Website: crate-barrel
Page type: billing-address
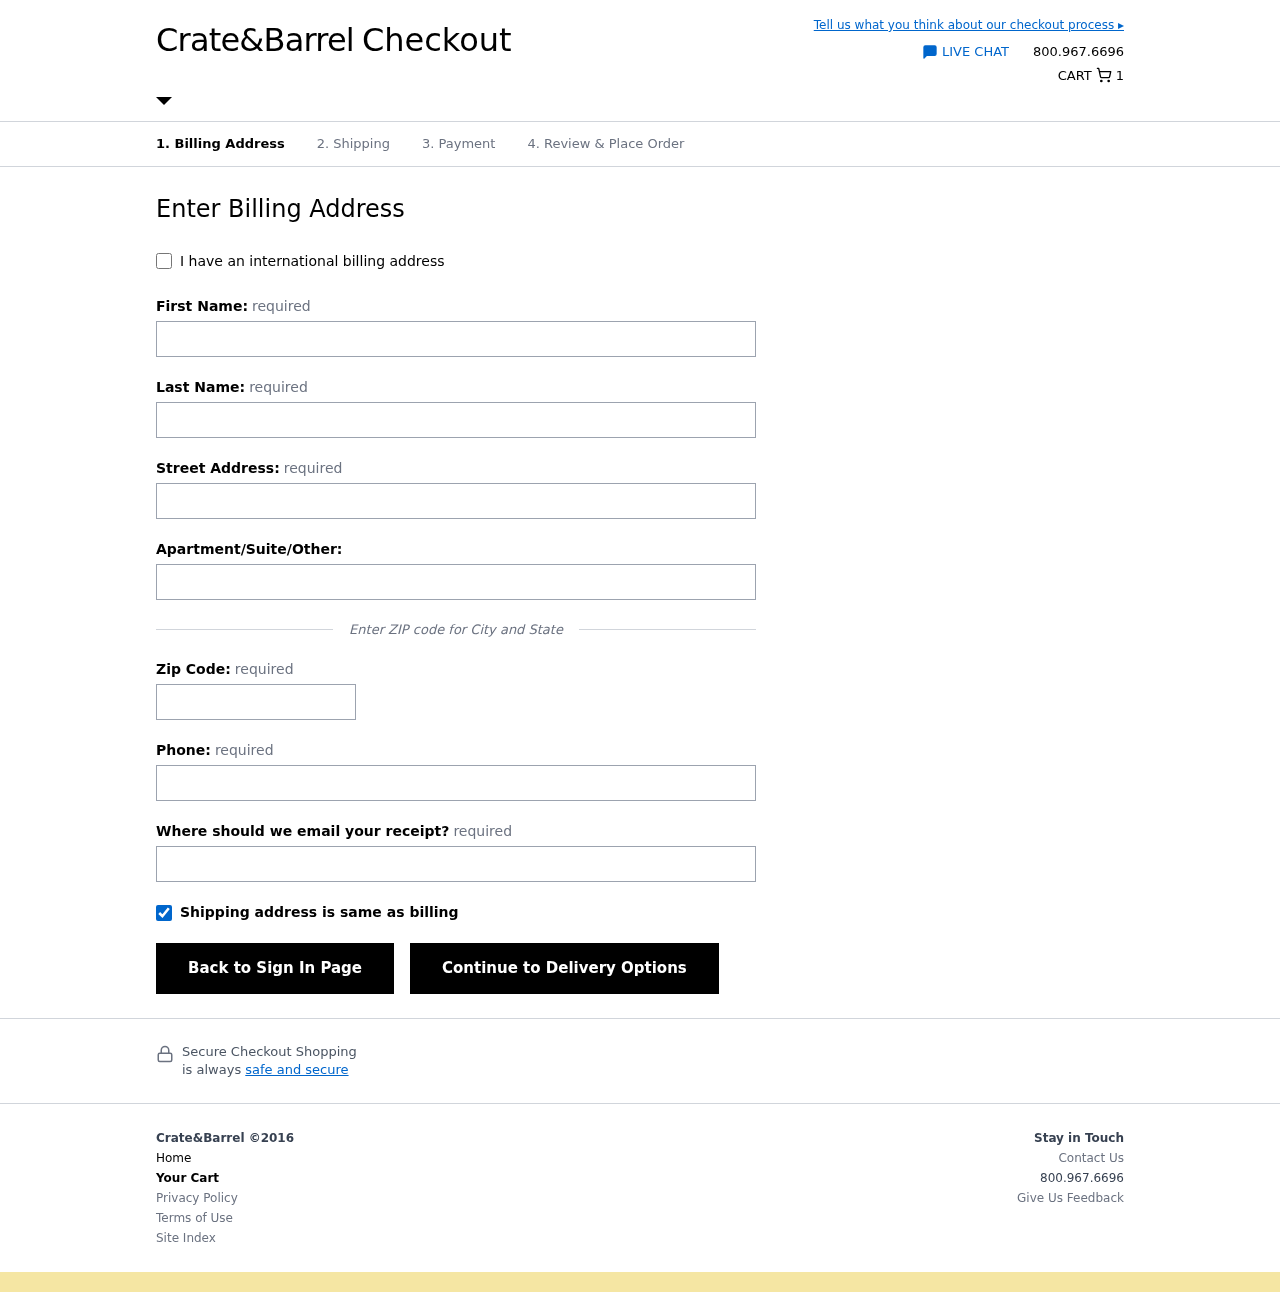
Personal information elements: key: PII_EMAIL
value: marnold@gmail.com
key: PII_FIRSTNAME
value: Marc
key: PII_LASTNAME
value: Arnold
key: PII_PHONE
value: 7629443804
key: PII_POSTCODE
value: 86339
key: PII_STREET
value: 3400 Hester Green Suite 224
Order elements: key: ORDER_NUM_ITEMS
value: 1